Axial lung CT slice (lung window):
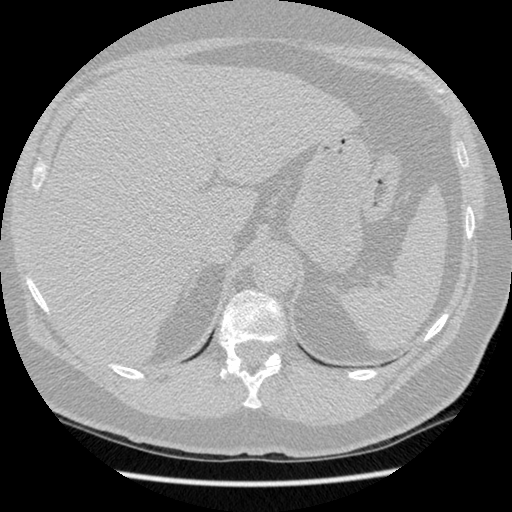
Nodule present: no